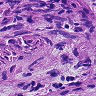
Metastatic tissue present: yes